Field crop: maize
Growth stage: 2
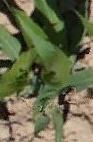
Species: maize